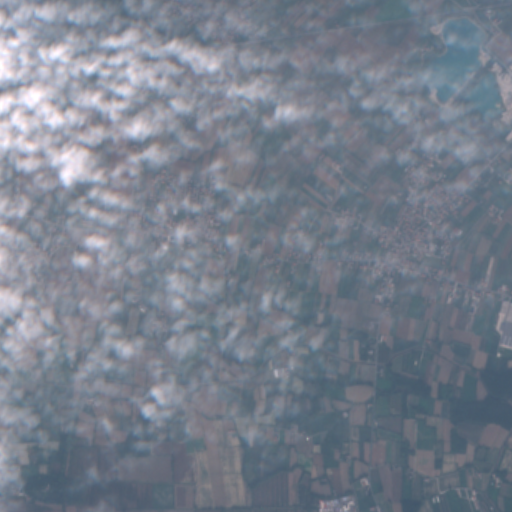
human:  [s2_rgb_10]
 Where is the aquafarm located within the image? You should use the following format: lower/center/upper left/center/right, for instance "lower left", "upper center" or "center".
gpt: The aquafarm is located in the lower right of the image.
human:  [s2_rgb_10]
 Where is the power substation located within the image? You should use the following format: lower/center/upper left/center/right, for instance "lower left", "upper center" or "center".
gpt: The power substation is located in the center right of the image.
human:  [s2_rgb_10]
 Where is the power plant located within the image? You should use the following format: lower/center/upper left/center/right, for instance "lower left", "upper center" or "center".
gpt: There is no power plant in the image.